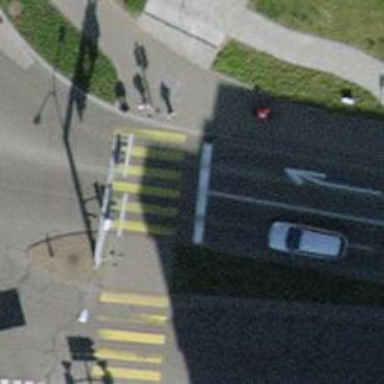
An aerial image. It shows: Road with traffic signals.